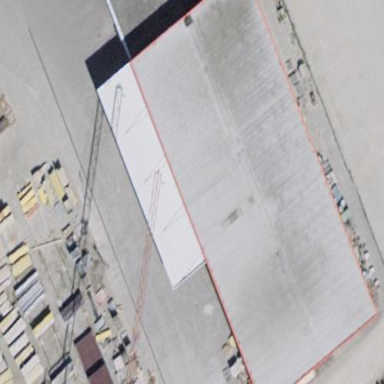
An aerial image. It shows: Industrial building.